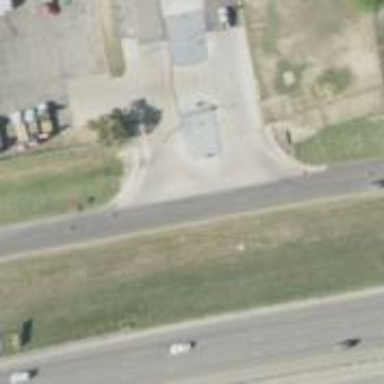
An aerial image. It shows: Secondary road with frontage road.